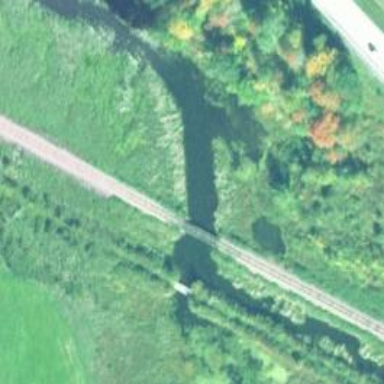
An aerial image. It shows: Bridge over railway line.